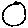
Label: circle